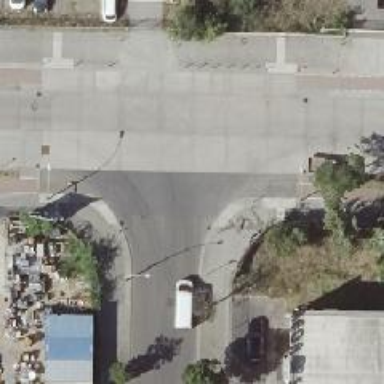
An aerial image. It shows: Uncontrolled crossing on the road.